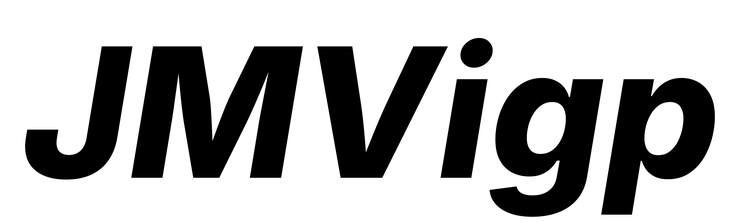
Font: Inter-Italic_ExtraBold_Italic